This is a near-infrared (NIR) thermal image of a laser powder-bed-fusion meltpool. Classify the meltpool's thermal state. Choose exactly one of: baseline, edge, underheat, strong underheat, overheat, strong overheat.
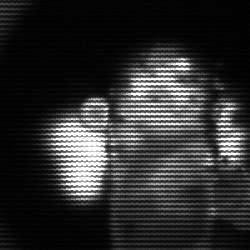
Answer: strong underheat